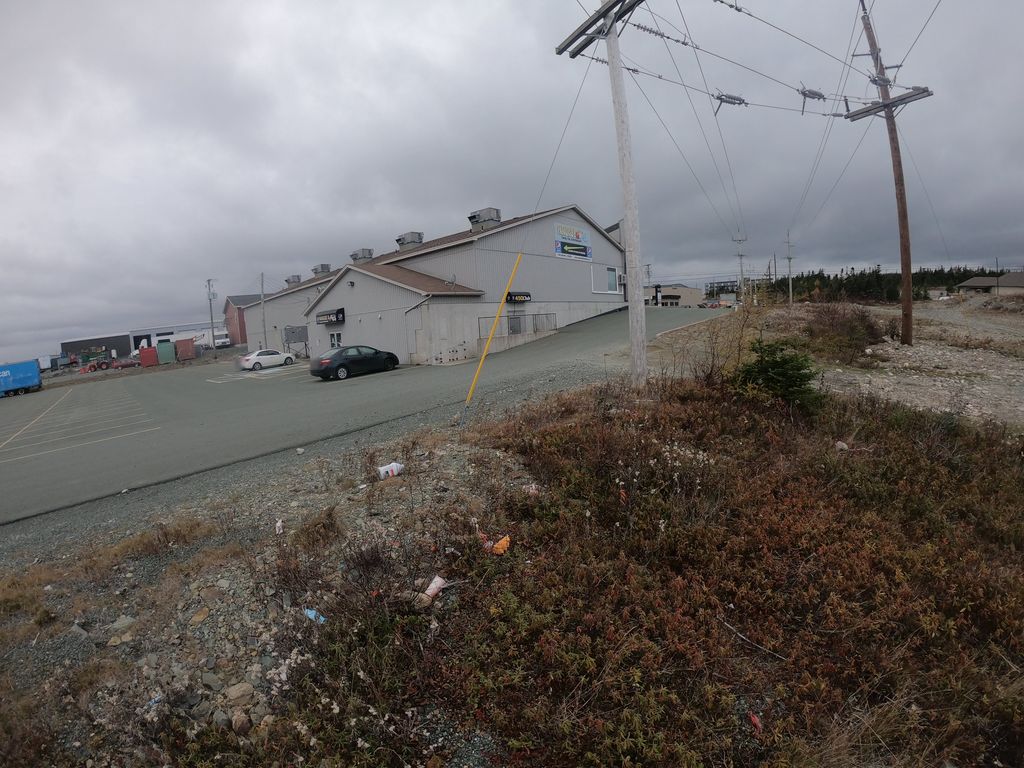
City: st_johns